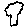
Label: tree